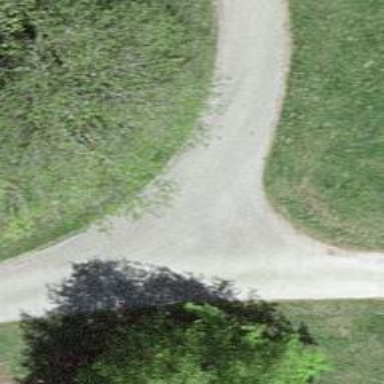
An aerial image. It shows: Well-maintained track road of grade 1.